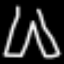
Label: pants